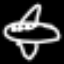
Label: airplane